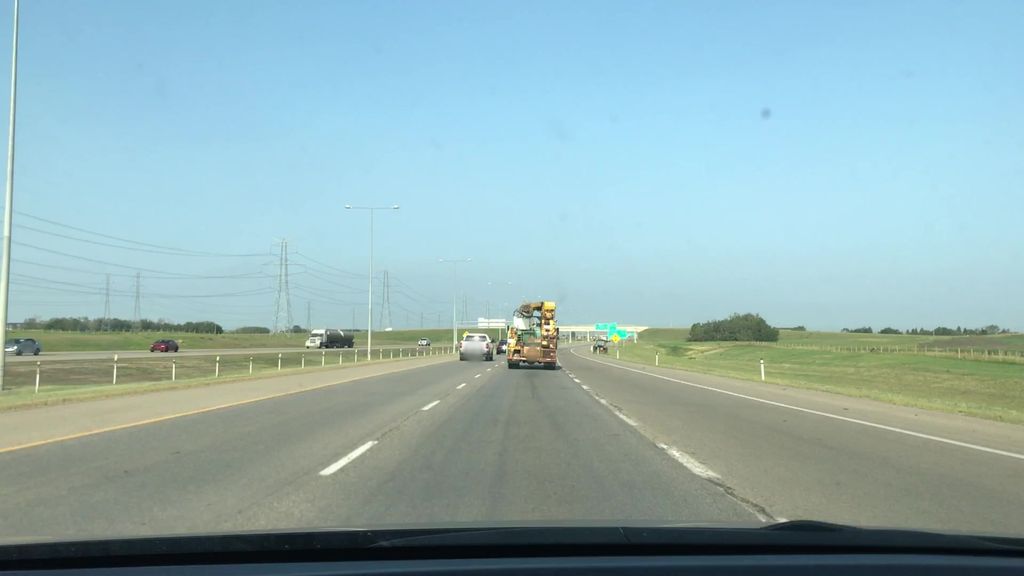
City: edmonton